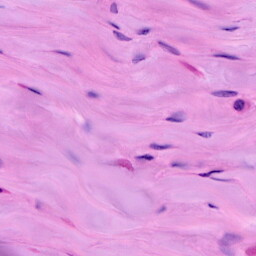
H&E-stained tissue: Breast